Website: macys
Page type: customer-info-address
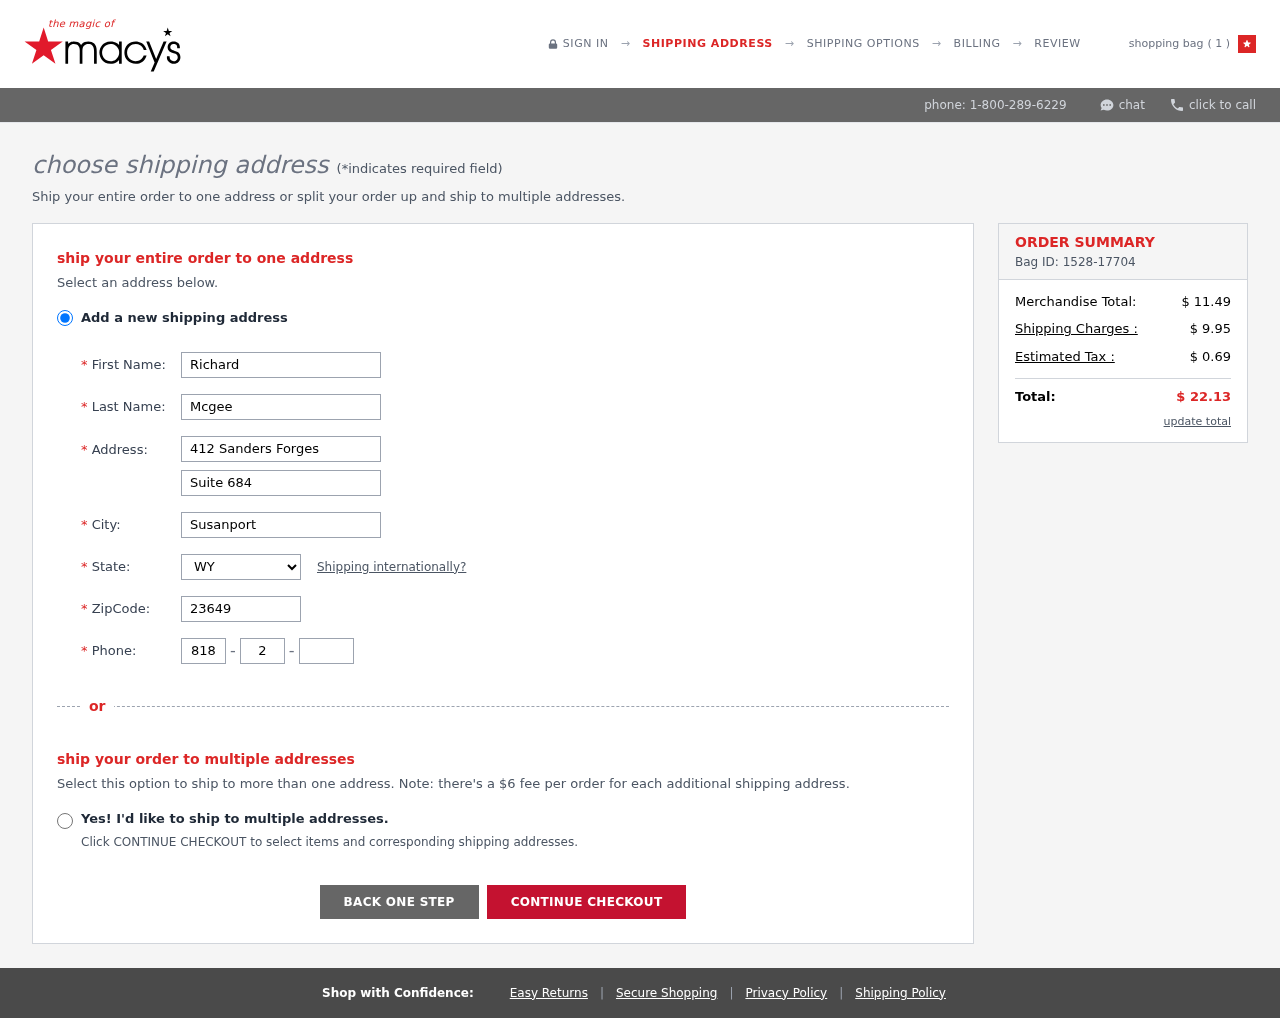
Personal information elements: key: PII_CITY
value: Susanport
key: PII_FIRSTNAME
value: Richard
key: PII_LASTNAME
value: Mcgee
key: PII_PHONE_AREA
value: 818
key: PII_PHONE_PREFIX
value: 258
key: PII_PHONE_SUFFIX
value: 3176
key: PII_POSTCODE
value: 23649
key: PII_STATE_ABBR
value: WY
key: PII_STREET
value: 412 Sanders Forges
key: PII_STREET2
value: Suite 684
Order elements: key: ORDER_NUM_ITEMS
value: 1
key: ORDER_ID
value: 1528-17704
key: ORDER_SUBTOTAL
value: $ 11.49
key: ORDER_SHIPPING_COST
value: $ 9.95
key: ORDER_TAX
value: $ 0.69
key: ORDER_TOTAL
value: $ 22.13